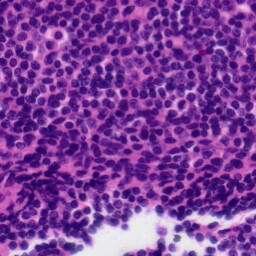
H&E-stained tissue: Tonsil